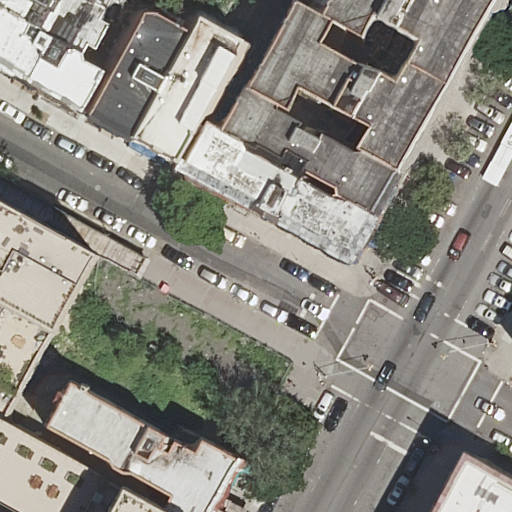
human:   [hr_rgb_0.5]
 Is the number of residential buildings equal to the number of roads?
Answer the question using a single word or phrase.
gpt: no

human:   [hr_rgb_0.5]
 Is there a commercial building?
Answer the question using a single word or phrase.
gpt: no

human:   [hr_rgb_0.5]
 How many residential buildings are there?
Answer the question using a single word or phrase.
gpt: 14

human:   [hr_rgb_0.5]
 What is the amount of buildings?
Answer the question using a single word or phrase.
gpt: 14

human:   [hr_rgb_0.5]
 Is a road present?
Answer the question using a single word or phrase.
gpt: yes

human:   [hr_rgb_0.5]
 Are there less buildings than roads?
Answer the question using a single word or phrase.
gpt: no

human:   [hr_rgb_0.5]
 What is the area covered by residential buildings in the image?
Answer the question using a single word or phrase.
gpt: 3518m2

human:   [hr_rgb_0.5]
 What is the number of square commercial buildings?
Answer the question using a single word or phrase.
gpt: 0

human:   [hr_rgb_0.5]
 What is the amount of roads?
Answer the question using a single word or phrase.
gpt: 2

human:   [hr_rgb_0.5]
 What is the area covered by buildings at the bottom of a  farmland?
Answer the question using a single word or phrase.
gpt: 0m2

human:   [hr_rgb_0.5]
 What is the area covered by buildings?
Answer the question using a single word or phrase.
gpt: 3518m2

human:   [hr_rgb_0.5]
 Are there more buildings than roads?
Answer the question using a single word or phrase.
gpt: yes

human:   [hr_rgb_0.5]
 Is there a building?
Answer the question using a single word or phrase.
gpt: yes

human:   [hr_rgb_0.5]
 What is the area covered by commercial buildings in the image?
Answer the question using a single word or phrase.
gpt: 0m2

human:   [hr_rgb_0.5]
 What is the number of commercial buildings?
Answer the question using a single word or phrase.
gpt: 0

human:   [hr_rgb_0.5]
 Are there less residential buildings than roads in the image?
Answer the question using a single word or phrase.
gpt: no

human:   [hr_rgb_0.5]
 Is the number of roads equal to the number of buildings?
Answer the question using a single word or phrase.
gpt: no

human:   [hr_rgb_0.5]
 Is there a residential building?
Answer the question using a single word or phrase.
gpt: yes

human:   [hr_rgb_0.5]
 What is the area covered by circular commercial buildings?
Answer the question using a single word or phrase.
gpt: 0m2

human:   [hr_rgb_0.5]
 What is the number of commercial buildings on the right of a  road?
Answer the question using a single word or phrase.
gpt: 0

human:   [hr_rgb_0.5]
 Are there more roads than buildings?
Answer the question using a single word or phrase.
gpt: no

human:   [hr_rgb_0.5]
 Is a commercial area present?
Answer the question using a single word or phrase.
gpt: no

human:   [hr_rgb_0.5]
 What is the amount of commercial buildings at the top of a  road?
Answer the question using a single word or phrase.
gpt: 0

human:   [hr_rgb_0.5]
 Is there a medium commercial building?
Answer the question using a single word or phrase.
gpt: no

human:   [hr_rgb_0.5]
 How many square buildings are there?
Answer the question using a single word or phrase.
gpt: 0

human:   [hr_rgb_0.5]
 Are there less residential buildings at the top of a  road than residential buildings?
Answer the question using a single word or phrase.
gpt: yes

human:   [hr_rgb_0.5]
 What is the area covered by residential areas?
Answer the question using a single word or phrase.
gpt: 0m2

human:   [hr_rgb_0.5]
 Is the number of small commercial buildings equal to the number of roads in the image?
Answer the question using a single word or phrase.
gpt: no

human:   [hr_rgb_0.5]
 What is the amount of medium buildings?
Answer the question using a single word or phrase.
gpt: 8

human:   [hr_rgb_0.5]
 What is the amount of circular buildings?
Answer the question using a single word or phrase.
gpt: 0

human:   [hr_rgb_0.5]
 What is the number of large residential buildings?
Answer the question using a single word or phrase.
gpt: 2

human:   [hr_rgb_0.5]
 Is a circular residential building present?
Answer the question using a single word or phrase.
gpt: no

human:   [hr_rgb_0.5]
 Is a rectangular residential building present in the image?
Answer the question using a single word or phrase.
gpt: yes

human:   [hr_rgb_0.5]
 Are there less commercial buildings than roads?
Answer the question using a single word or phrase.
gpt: yes

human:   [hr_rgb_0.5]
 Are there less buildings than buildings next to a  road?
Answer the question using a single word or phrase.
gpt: no

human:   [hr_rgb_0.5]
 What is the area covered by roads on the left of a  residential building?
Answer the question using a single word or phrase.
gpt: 0m2

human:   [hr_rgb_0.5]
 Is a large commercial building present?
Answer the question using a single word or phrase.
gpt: no

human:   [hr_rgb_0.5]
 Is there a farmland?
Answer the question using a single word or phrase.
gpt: no

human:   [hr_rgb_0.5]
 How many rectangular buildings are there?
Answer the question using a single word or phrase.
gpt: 7

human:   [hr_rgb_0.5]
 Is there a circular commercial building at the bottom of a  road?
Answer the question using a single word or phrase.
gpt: no

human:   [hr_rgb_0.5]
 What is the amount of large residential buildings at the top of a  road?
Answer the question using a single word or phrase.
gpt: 1

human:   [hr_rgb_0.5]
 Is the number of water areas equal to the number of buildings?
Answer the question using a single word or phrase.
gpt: no

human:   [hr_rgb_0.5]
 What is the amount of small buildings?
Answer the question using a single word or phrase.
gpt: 4

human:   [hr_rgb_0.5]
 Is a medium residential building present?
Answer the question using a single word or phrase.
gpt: yes

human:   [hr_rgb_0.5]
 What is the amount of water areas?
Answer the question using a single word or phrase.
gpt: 0

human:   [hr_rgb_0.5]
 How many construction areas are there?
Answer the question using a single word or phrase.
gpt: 0

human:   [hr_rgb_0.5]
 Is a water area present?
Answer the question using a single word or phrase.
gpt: no

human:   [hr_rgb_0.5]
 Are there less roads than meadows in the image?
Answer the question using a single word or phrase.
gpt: no

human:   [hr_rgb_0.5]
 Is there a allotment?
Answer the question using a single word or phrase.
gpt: no

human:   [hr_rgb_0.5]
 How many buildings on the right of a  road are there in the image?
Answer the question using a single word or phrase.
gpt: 2

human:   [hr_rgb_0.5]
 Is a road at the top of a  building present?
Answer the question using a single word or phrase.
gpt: yes

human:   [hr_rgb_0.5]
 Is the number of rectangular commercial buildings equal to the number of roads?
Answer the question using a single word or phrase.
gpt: no

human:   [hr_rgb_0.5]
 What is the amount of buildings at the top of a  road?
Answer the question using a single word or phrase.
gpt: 11

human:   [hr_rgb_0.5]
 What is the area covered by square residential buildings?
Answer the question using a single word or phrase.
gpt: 0m2

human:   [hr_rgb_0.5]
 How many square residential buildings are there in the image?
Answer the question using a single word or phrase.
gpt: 0

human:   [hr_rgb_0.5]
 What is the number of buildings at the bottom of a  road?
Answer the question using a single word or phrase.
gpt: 2

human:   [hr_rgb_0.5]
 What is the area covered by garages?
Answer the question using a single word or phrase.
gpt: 0m2

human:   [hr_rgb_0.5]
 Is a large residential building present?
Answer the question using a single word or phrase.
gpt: yes

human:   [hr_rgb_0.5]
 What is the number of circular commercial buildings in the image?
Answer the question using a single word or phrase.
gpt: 0

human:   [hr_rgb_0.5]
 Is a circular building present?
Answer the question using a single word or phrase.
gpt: no

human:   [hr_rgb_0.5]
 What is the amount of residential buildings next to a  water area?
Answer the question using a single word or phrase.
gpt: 0

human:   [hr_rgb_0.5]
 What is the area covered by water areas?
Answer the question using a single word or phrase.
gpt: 0m2

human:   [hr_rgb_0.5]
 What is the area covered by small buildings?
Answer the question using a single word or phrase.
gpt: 187m2

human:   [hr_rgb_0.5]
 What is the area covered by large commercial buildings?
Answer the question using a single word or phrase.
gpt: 0m2